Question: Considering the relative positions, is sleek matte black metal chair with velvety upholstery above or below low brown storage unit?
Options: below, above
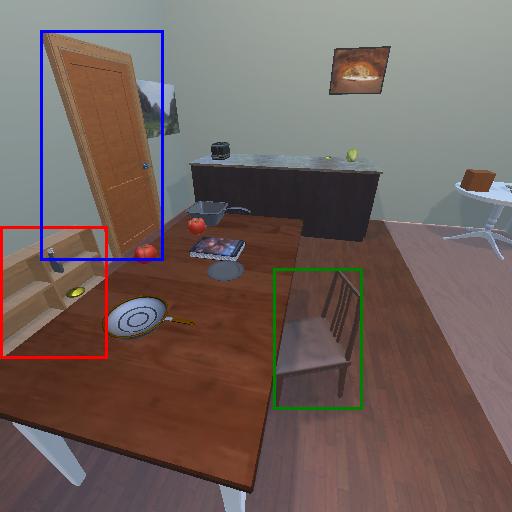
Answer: below